Question: I am writing an HTML page with CSS. At the top of my page I want to show a header with an image and text (image to the left of the text). The image size is 64 x 64 pixels and I want the text to be large.
I was able to do almost everything except I want to align the text at the bottom but, no matter what I do, I can't seem to get the text to stop placing itself at the top.
Here is the HTML for my header:
'''
<div id="container" class="container">
<div class="header">
<div class="header image"></div>
<div class="header text">Header Text</div>
</div>
</div>
'''
and here is the CSS;
'''
.container .header {
height: 65px;
border:2px solid red;
}
.container .header .image {
background: url("../images/icon64.png") no-repeat;
float: left;
display: inline-block;
width: 65px;
border:2px solid green;
}
.container .header .text {
float: left;
display: inline-block;
vertical-align: bottom;
font-family: sans-serif;
font-size: x-large;
border:2px solid blue;
}
'''
I have been reading several web pages after searching for how to do this. I found one page that seemed pretty straight forward. They said you have to use for the property in order for to be honored.
I changed my CSS to what you see above but that still did not work. Here is what my header looks like:

(Note the border coloring is just for visualizing what's going on.)
Can anyone tell me what I am doing wrong and how to fix it so that my text is vertically aligned at the bottom?
Thank you.
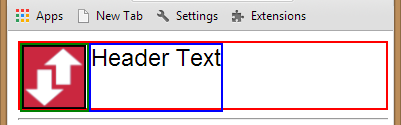
Answer: That is correct, set elements as inline-blocks and use vertical-align. However, that means not to float the elements! Floated elements are floats and you negate the 'display: inline-block' declaration: <URL>.
HTML:
'''
<div class="header">
<div class="image"></div><div class="text">Header Text</div>
</div>
'''
CSS:
'''
.header {
border:2px solid red;
}
.header .image {
background: url("http://placehold.it/64x64")
no-repeat;
width: 65px;
height: 65px;
border:2px solid green;
}
.header .text {
font: x-large sans-serif;
border:2px solid blue;
}
.header .image,
.header .text {
display: inline-block;
vertical-align: bottom;
}
'''